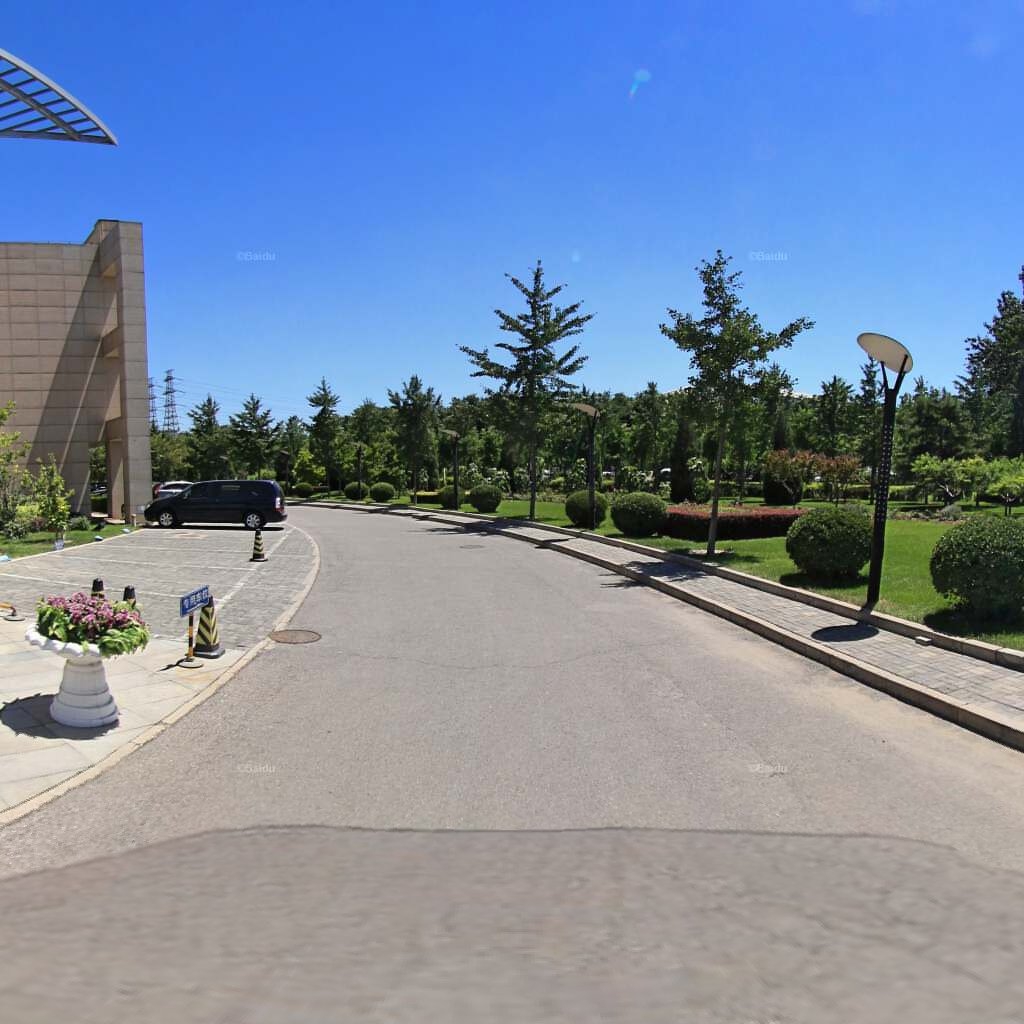
Region: Haidian
Road damage annotations: transverse crack, manhole cover